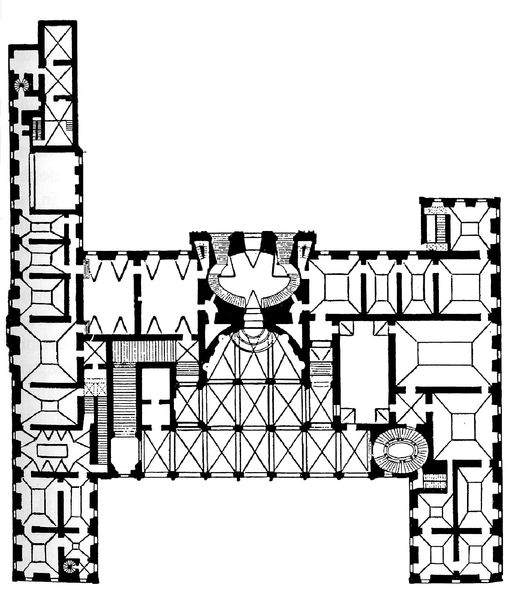
Titel: Palazzo Barberini
Künstler: Carlo Maderno
Standort: Rom, Palazzo Barberini (EU - I - Latium)
Schlagwörter: flügel, weiß, fenster, frankreich, raum, schwarz, skizze, säule, tür, zeichnung, zimmer, gebäude, haus, schloss, wand, architektur, barock, kirche, oval, rund, papier, italien, türen, linien, hof, saal, kuppel, treppe, treppen, kaiser, aufsicht, wände, eingang, gang, tusche, gewölbe, eckig, kloster, kreuz, palast, linie, draufsicht, druck, schwarz weiss, flur, räume, entwurf, fürst, villa, kreuzgewölbe, mauern, residenz, treppenhaus, plan, wendeltreppe, grundriss, bauplan, gänge, aula, dreiflügelanlage, seitenflügel, hauptbau, zkizze, billa, weiss#, außenwände